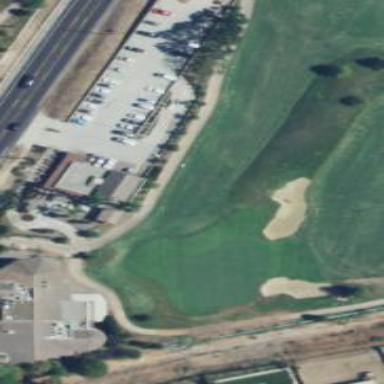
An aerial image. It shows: Grassy area designated as golf tee.